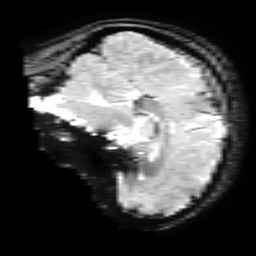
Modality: T2starw
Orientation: sagittal
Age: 21
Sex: female
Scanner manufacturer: ge
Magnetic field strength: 3 T
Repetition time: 0.65 s
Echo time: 0.02 s